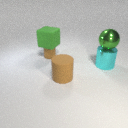
large brown rubber cylinder in front of large cyan metal cylinder